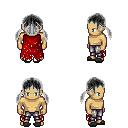
a pixel art fantasy rpg character, male body template, human, tanned skin, red tattered cape, metal pants, gray twin-tailed hairstyle, gray slippers, four views (front, back, left, right), 2x2 character sprite sheet, small pixel art, hard edges, no anti-aliasing